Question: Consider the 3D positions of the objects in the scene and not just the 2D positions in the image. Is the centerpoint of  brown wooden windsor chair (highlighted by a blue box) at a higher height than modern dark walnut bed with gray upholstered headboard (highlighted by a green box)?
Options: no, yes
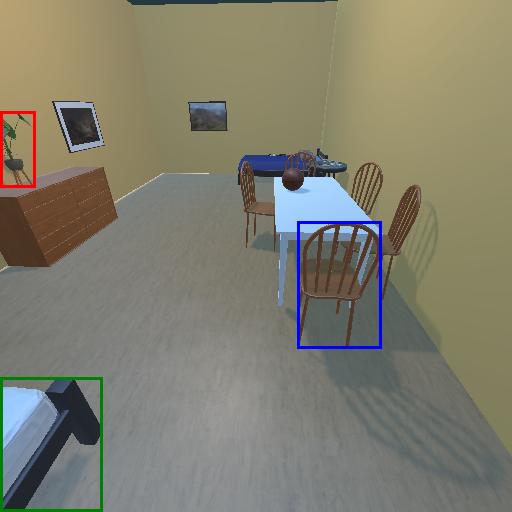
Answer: no